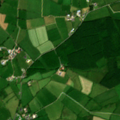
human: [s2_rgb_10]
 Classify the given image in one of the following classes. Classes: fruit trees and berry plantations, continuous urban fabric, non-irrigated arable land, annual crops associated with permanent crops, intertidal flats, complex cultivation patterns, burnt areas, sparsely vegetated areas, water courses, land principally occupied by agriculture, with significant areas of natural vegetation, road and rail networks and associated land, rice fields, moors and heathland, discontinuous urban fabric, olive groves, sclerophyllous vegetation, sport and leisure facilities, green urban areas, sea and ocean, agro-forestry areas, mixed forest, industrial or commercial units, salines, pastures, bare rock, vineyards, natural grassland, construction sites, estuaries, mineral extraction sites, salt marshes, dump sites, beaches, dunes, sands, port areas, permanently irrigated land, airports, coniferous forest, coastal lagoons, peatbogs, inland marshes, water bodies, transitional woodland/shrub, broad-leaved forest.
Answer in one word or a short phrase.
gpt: pastures, land principally occupied by agriculture, with significant areas of natural vegetation, mixed forest